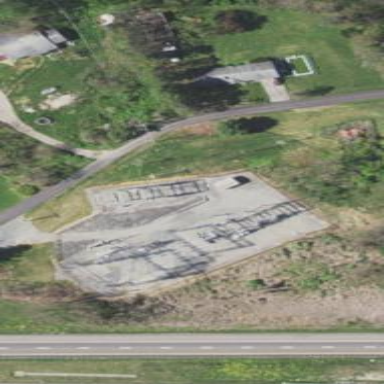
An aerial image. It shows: Distribution substation surrounded by fence.